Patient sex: M
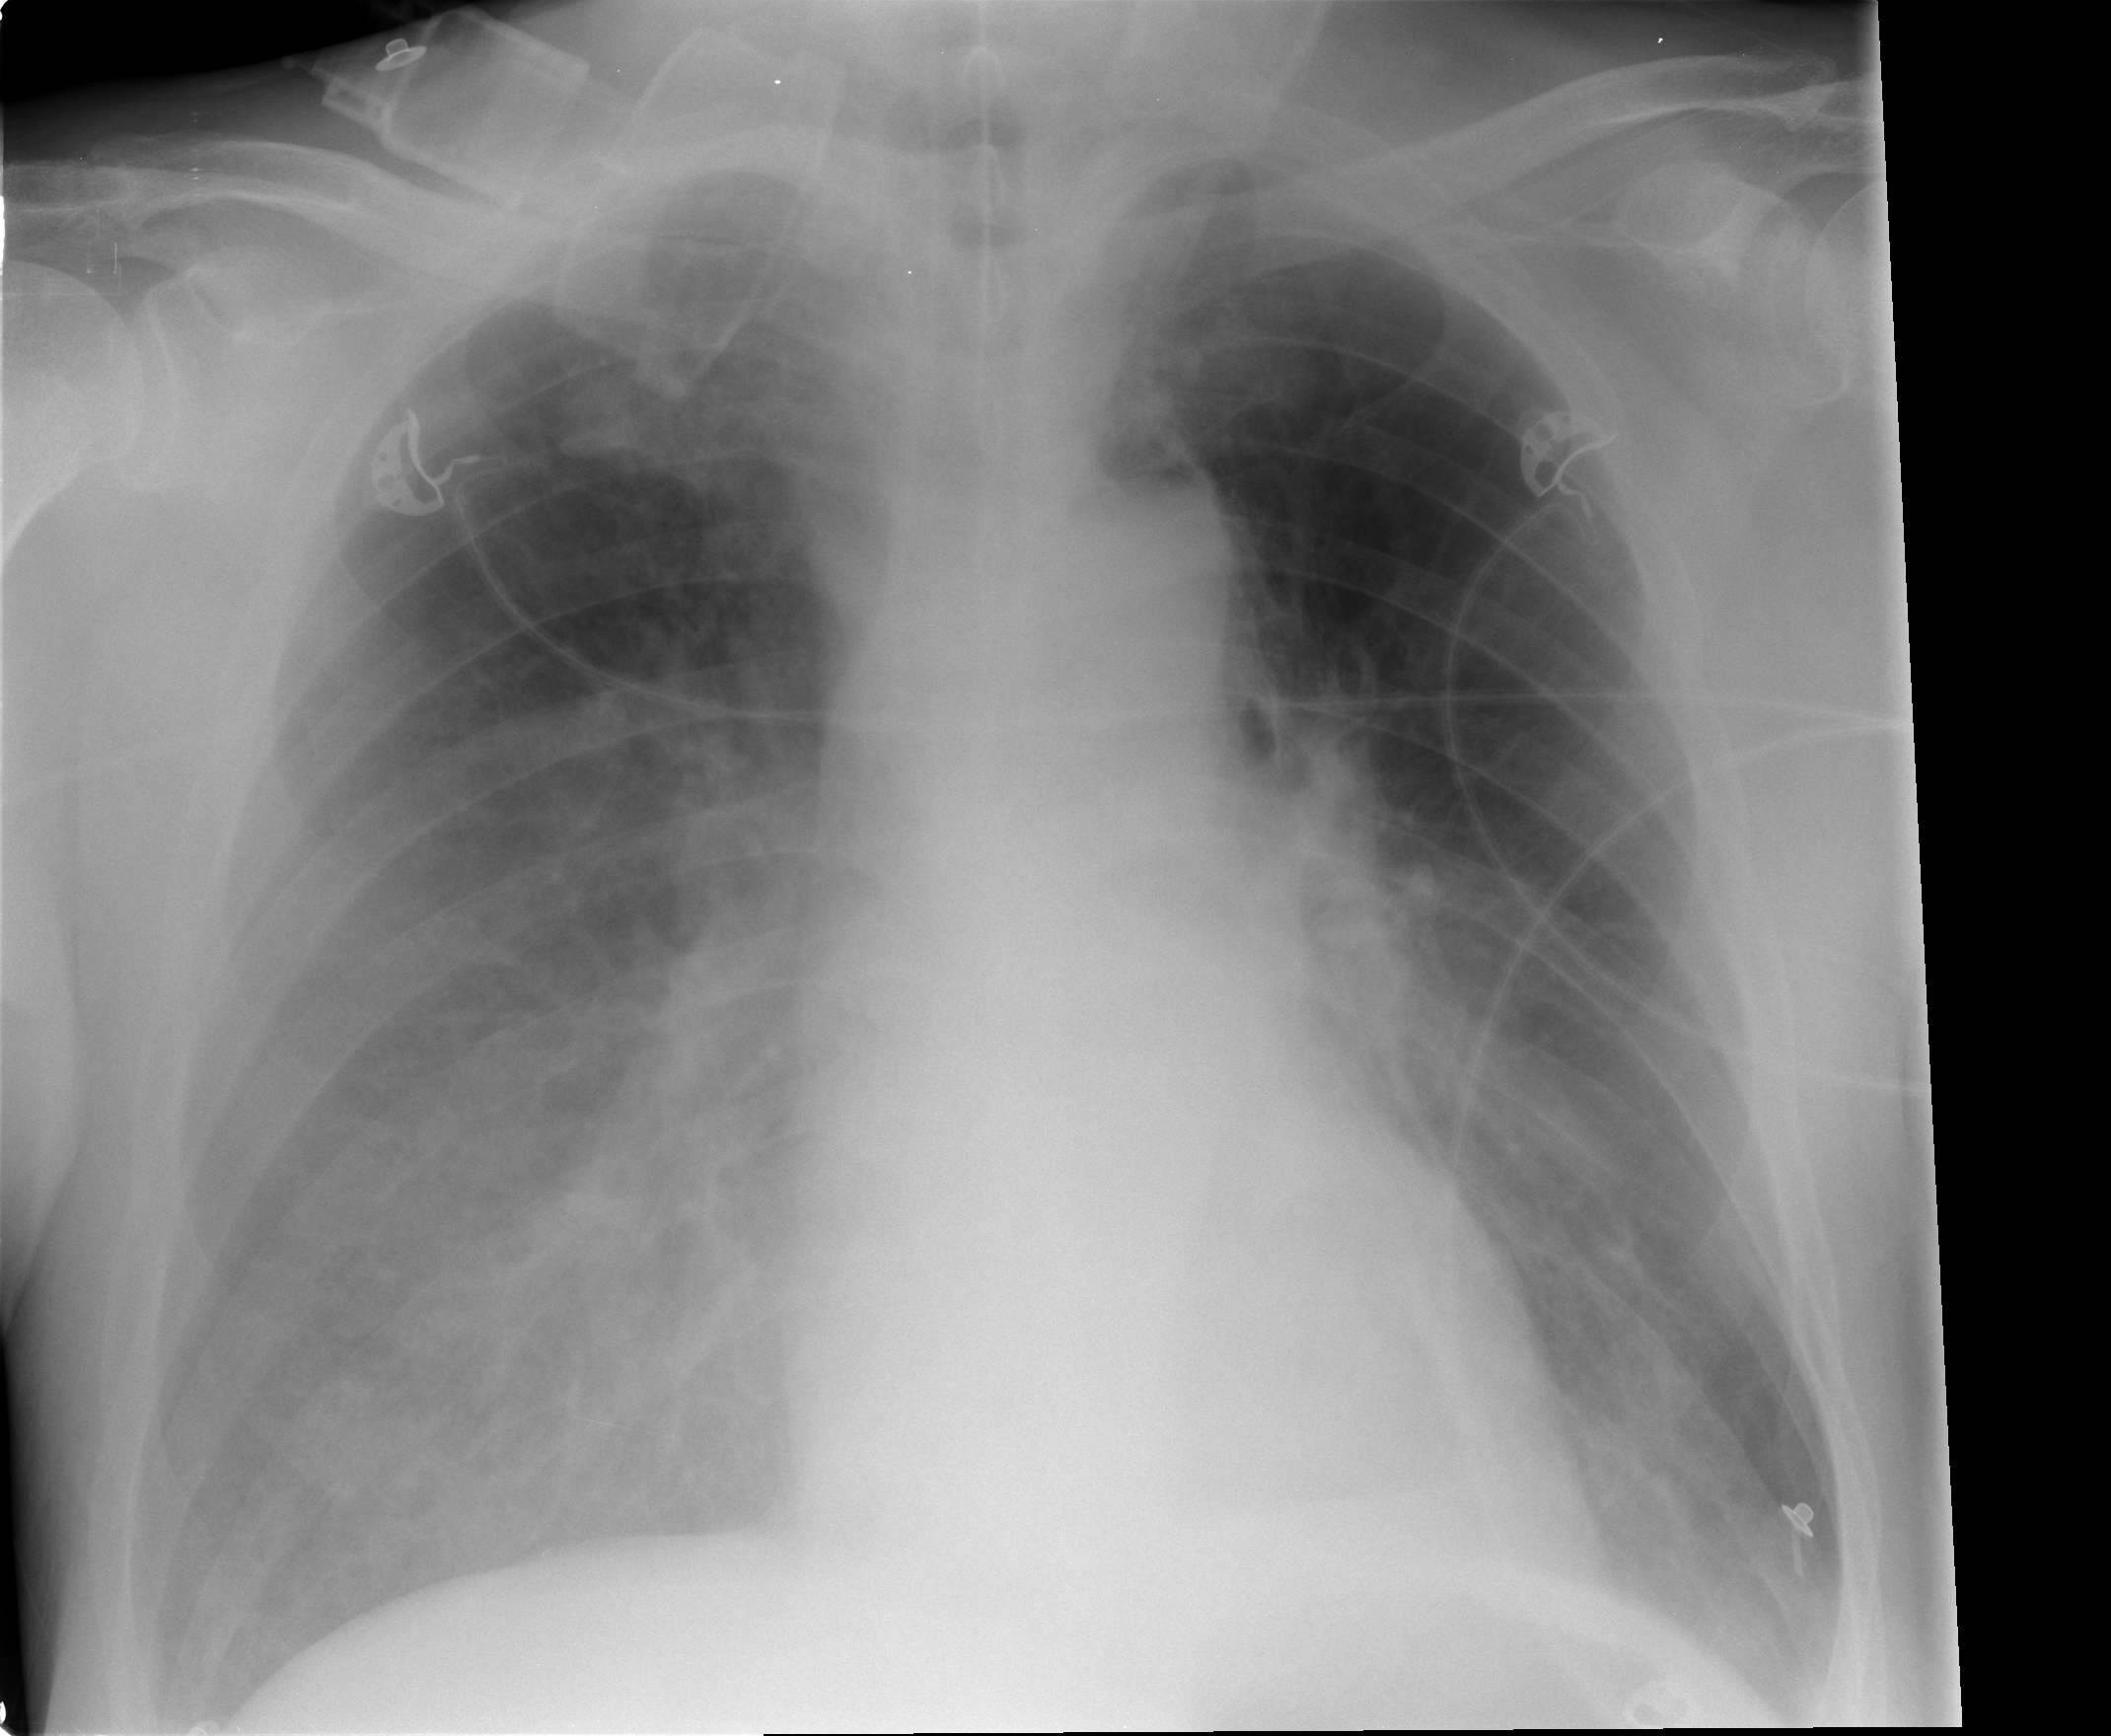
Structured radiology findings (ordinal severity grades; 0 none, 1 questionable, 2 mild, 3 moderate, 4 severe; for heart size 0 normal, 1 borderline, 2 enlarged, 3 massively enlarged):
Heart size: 0
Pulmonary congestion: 0
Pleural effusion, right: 2
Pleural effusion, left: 2
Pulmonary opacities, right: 0
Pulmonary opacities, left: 0
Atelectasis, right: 0
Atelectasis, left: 0